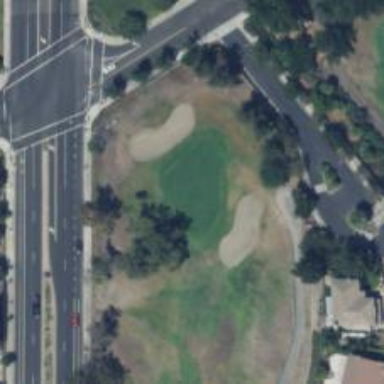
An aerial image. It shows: Golf hole.